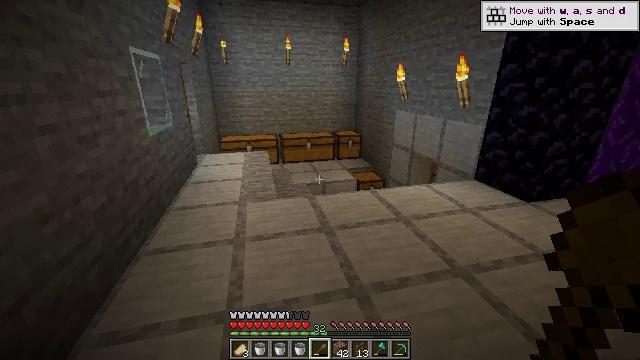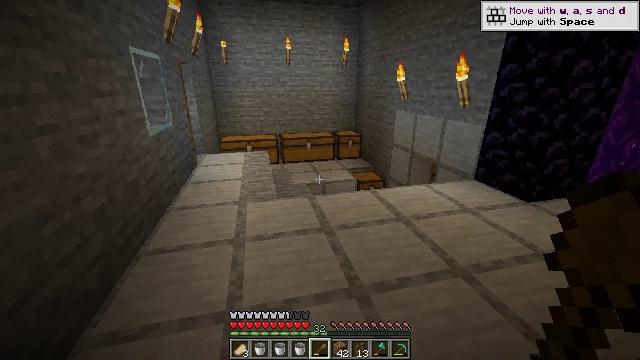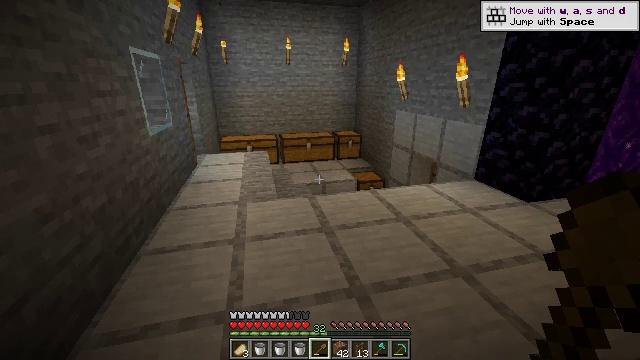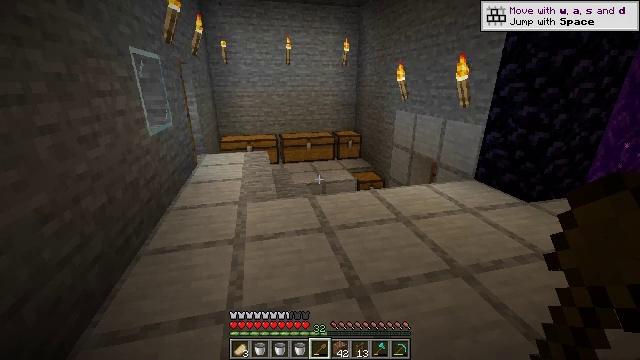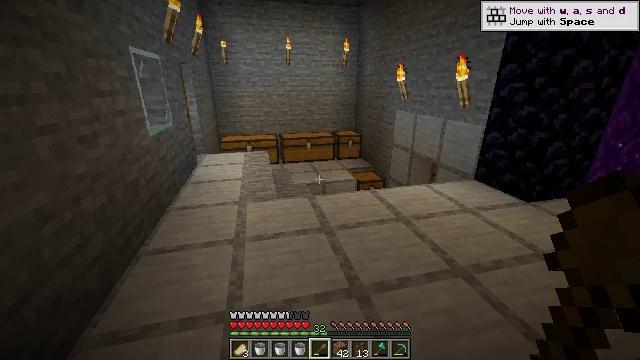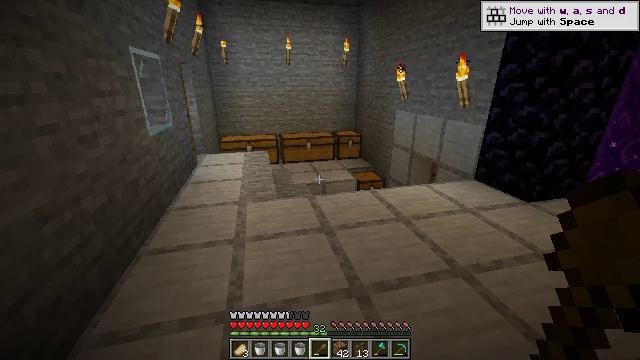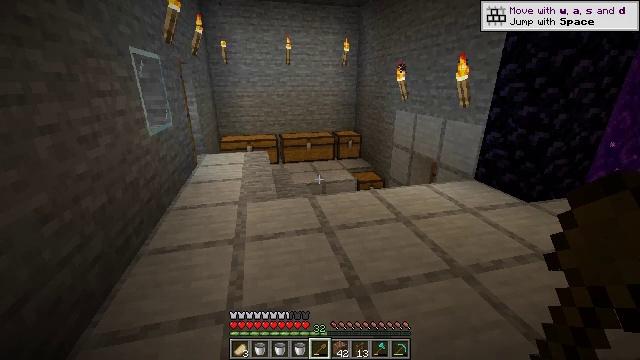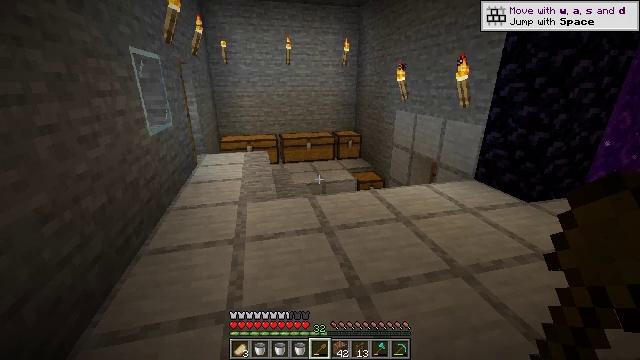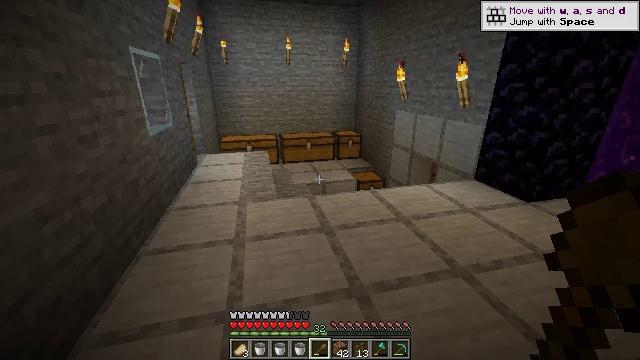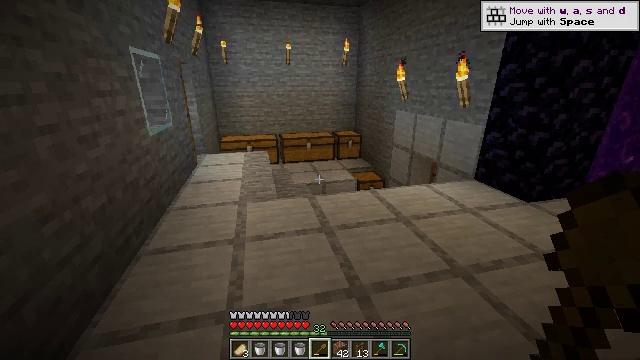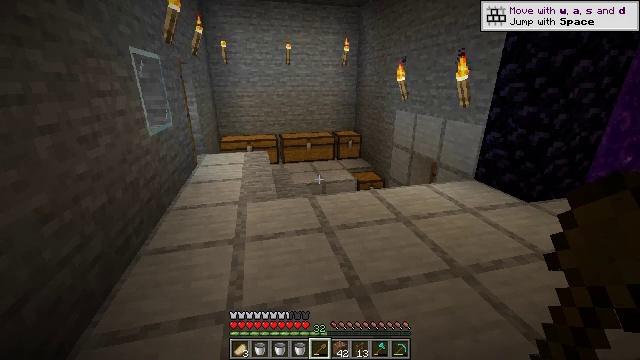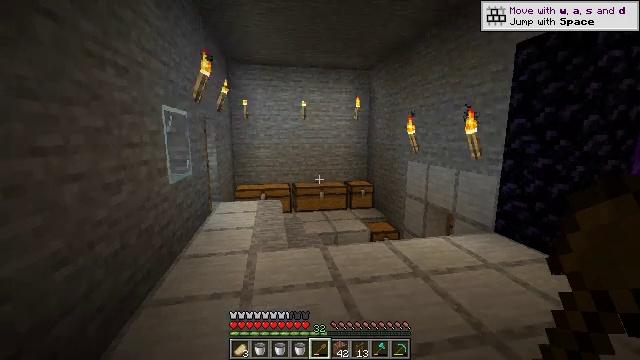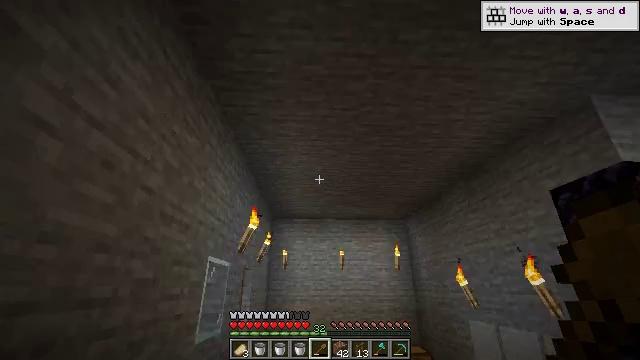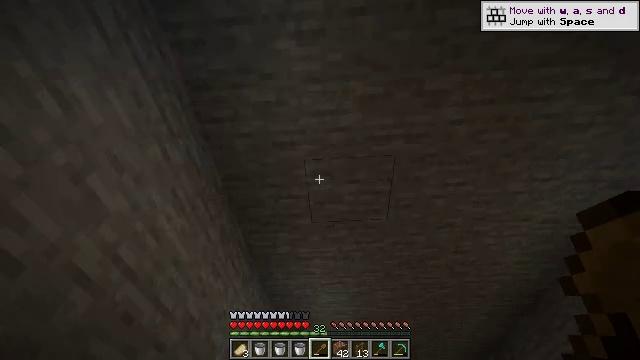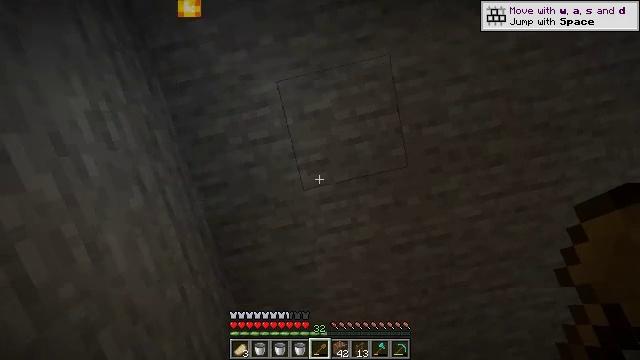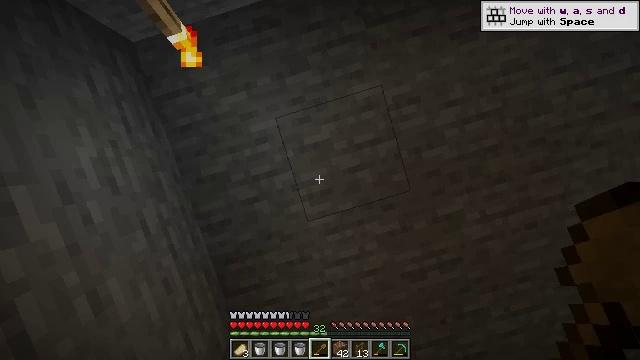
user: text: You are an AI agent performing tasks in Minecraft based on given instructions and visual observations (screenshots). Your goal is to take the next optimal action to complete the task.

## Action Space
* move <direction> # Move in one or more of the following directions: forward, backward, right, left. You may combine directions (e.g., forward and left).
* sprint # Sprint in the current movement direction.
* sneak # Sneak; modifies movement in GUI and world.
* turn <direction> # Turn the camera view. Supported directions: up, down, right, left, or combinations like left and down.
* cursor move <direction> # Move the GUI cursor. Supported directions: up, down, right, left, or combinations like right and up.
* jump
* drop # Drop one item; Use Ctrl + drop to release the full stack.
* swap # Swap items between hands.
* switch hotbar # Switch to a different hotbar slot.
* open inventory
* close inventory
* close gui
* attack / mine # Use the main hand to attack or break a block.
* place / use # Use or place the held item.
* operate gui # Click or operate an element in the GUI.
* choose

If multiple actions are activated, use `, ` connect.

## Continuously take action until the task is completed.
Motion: motion action
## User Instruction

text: Gather potatoes by left-clicking.
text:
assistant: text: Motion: no_op
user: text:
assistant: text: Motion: no_op
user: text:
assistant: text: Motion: no_op
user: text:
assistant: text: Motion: no_op
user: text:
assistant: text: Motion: no_op
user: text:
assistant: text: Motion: no_op
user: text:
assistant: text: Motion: no_op
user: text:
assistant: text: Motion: no_op
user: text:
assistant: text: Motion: no_op
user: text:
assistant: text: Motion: no_op
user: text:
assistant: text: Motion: turn left and up
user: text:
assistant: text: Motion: turn left and up
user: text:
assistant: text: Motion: turn left and up
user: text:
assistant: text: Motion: turn left and up
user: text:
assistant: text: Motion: turn left and up
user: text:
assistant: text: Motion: no_op
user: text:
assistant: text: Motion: no_op
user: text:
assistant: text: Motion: no_op
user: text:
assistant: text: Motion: no_op
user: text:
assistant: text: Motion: no_op
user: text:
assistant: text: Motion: no_op
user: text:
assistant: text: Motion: no_op
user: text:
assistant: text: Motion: no_op
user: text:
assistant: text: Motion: no_op
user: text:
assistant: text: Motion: no_op
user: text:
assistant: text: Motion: no_op
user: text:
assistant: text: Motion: no_op
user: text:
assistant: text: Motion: no_op
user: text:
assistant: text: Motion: no_op
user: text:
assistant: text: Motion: no_op